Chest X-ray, AP view. Patient: 64 years old, sex F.
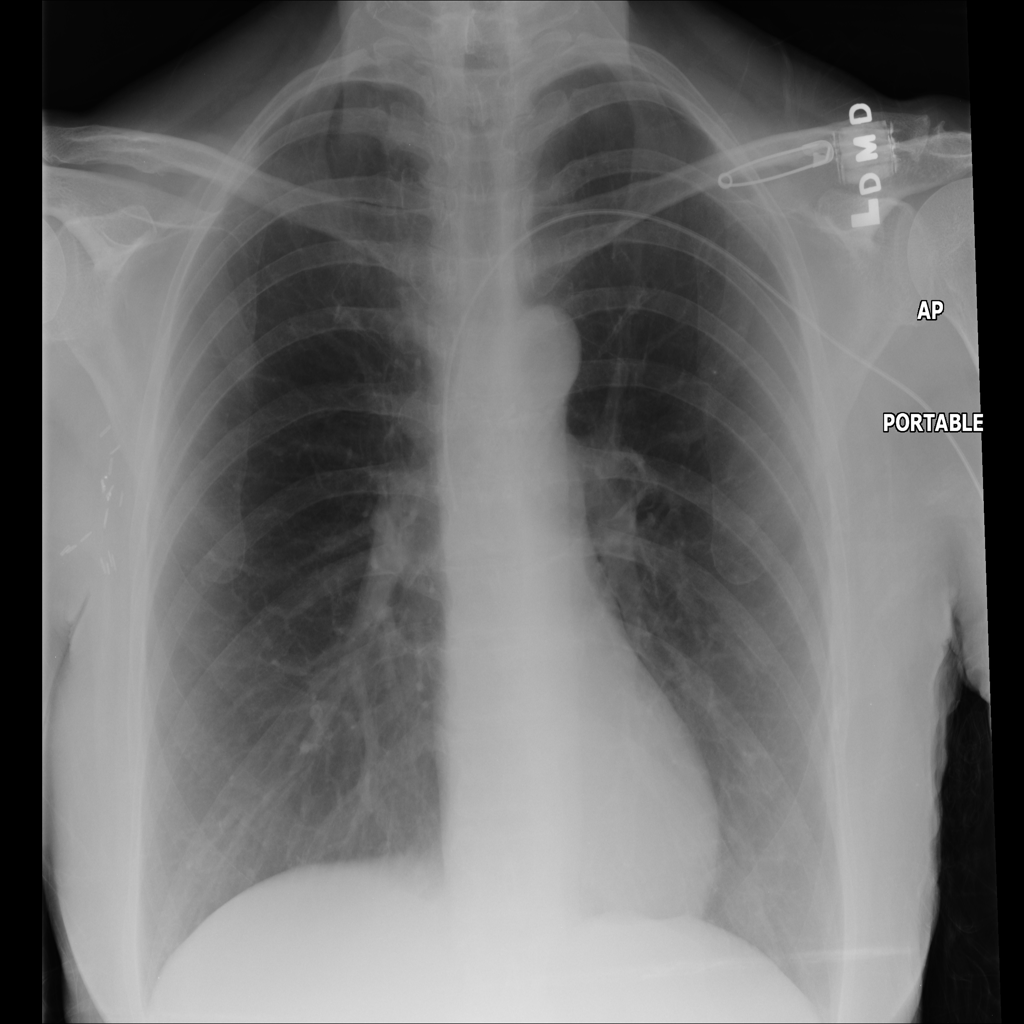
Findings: No Finding